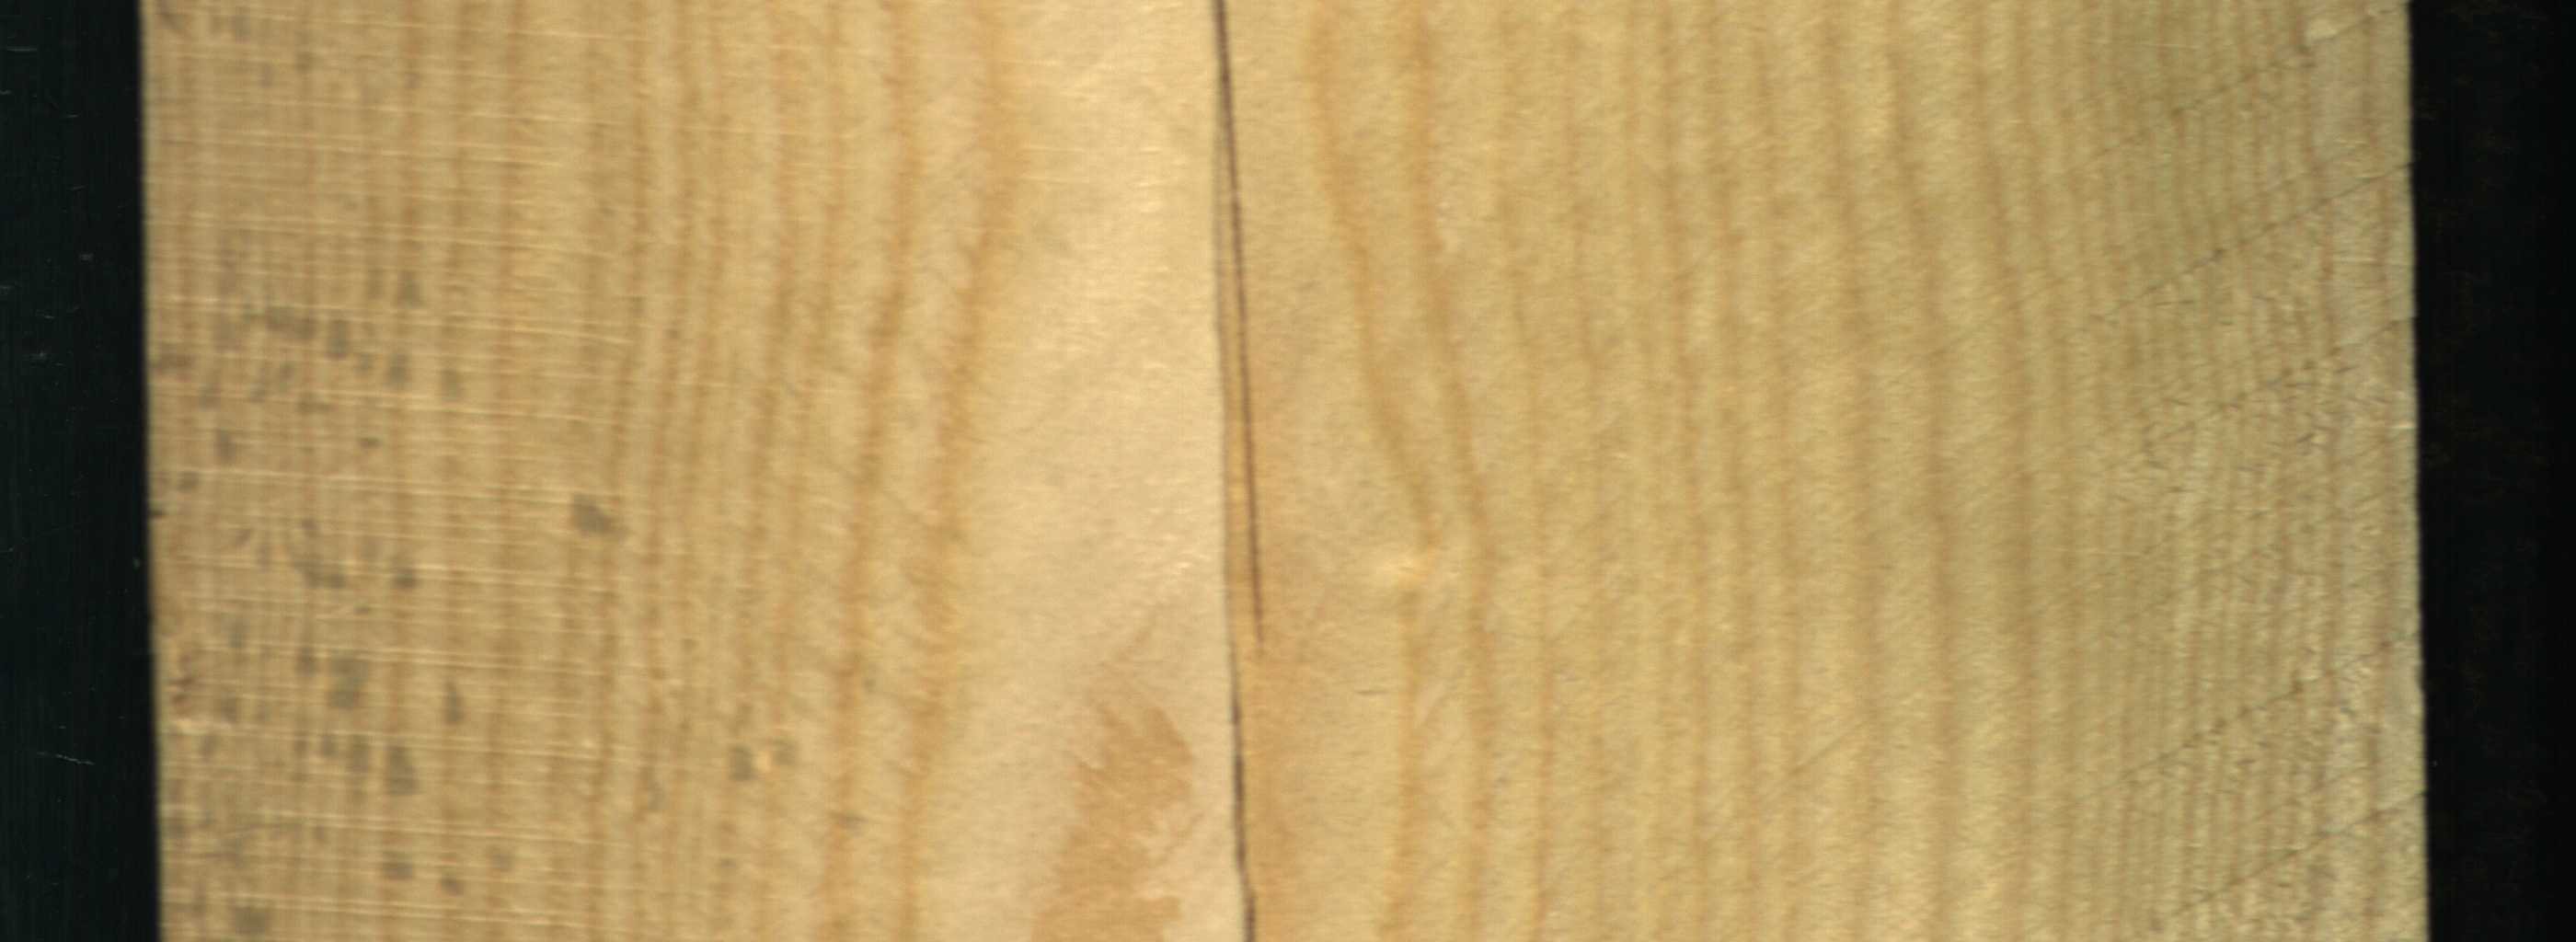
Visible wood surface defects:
Crack
Crack